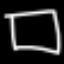
Label: square